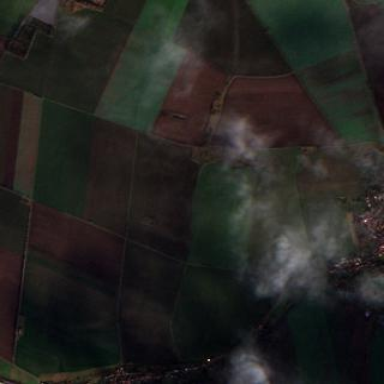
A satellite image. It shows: View of farmland.